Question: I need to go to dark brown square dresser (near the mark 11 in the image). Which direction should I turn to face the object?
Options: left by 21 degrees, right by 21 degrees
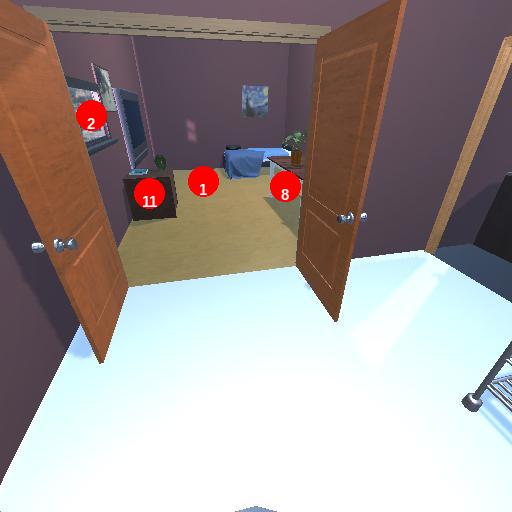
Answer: left by 21 degrees